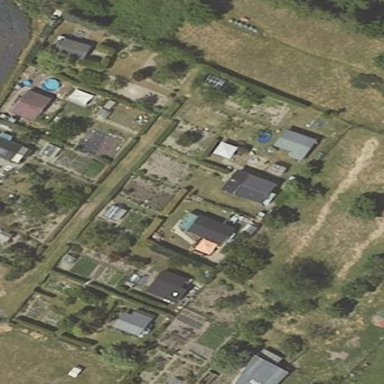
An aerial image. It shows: Allotments area.